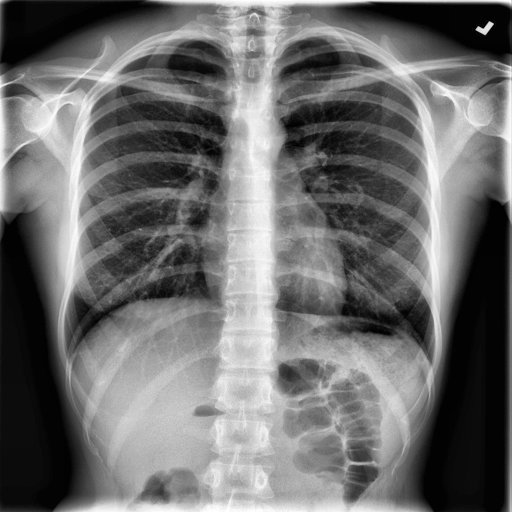
Finding: NORMAL